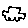
Label: car